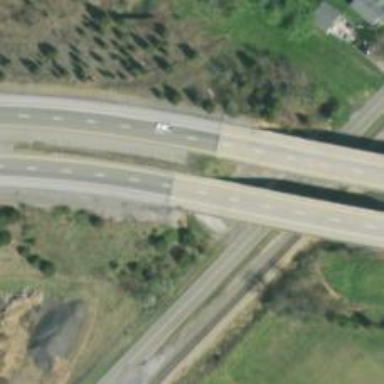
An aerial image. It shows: Trunk highway with expressway features.